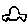
Label: car